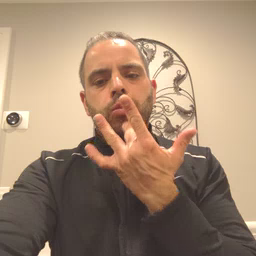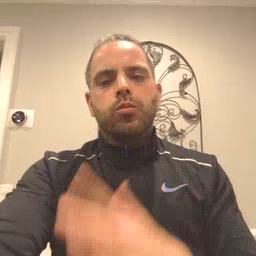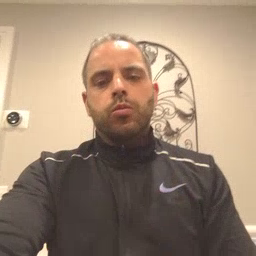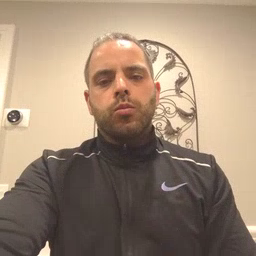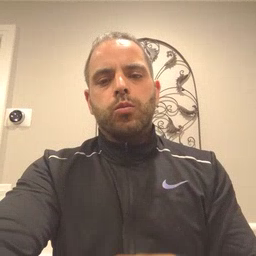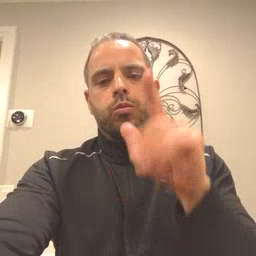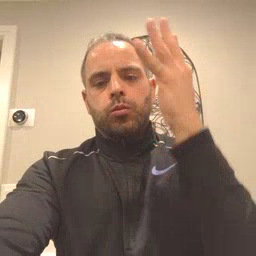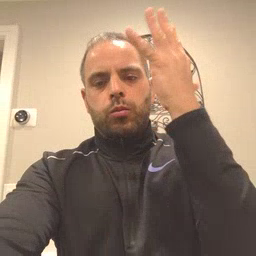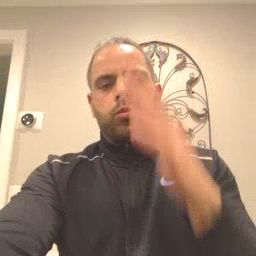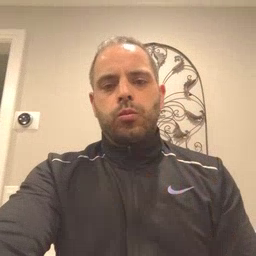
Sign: tree